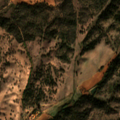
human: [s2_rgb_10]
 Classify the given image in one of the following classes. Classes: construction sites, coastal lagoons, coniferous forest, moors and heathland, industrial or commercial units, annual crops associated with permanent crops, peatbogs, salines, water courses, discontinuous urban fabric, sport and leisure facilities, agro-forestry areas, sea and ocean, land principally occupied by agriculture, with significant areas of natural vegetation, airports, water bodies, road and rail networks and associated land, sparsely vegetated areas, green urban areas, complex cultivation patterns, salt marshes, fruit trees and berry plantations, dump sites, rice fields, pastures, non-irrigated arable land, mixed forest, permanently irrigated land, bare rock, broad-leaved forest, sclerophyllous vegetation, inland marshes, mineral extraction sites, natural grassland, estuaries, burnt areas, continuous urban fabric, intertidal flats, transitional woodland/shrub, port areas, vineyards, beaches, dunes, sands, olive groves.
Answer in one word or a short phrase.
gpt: non-irrigated arable land, agro-forestry areas, broad-leaved forest